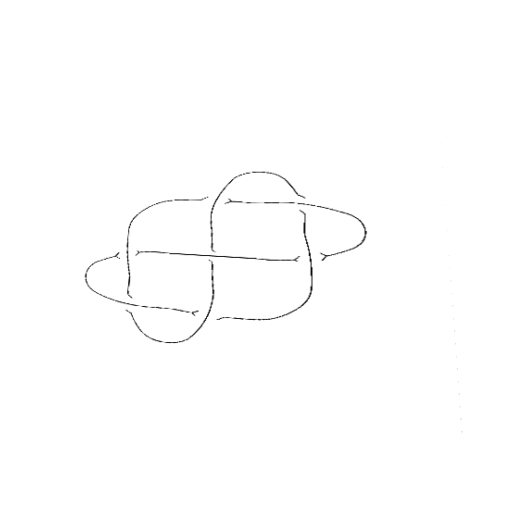
Crossing number: 7